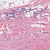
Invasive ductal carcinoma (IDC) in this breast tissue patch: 0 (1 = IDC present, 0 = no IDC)